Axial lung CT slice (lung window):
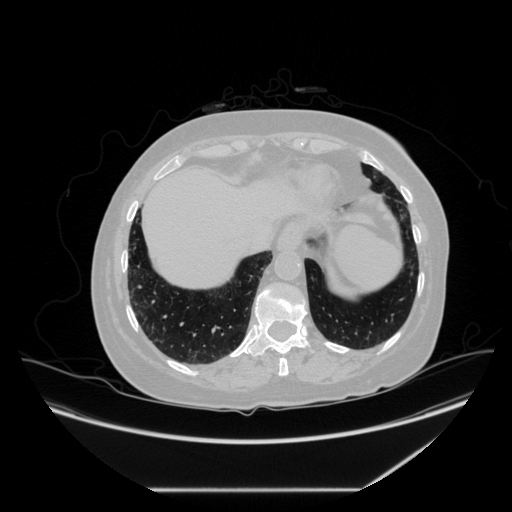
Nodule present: no